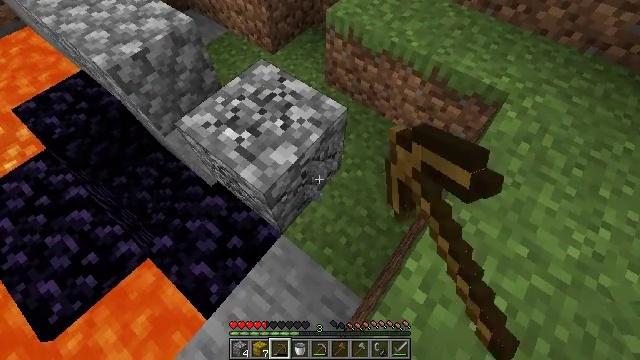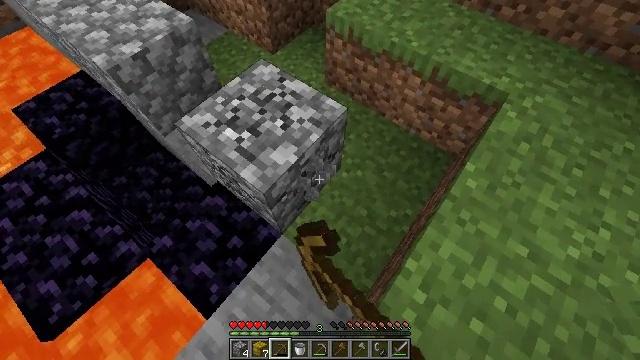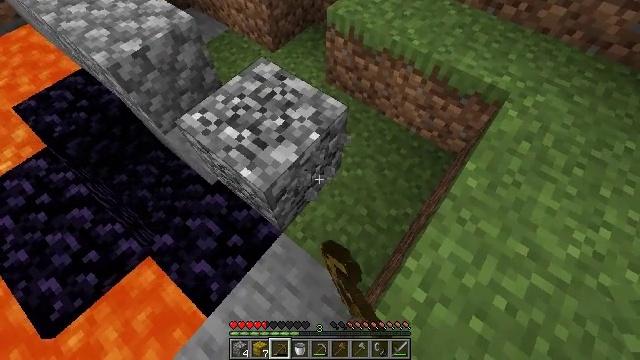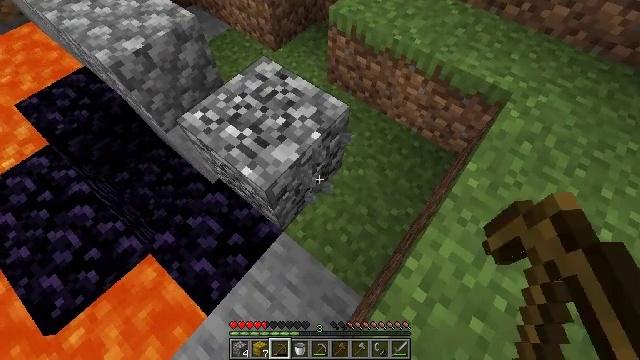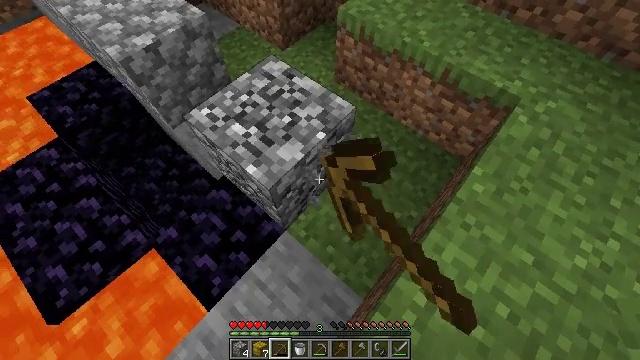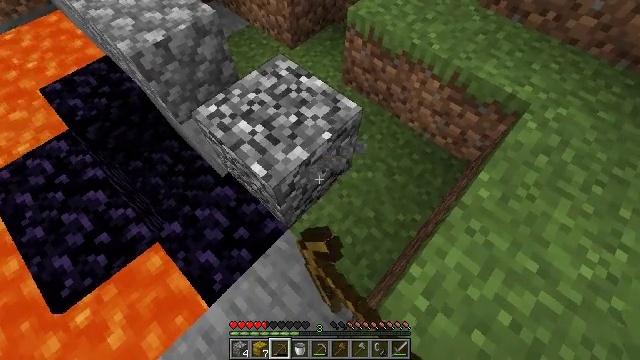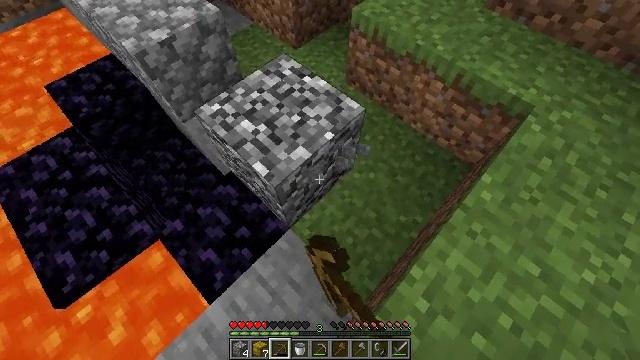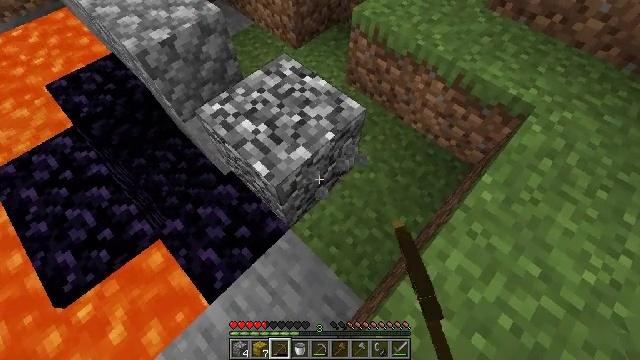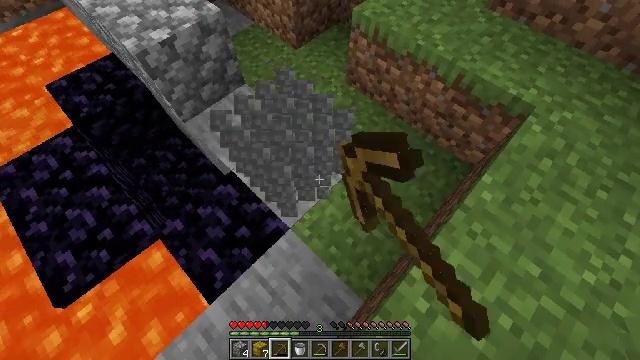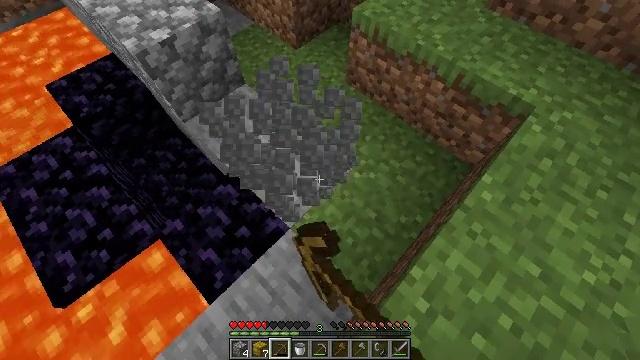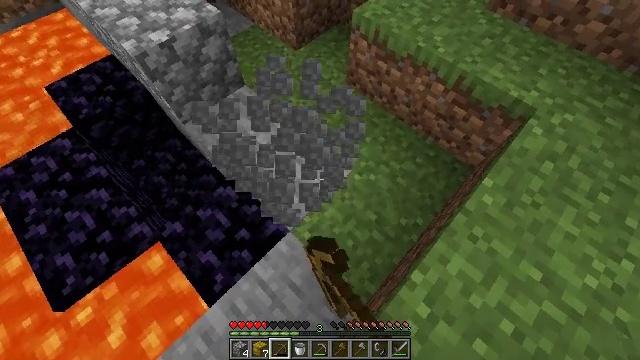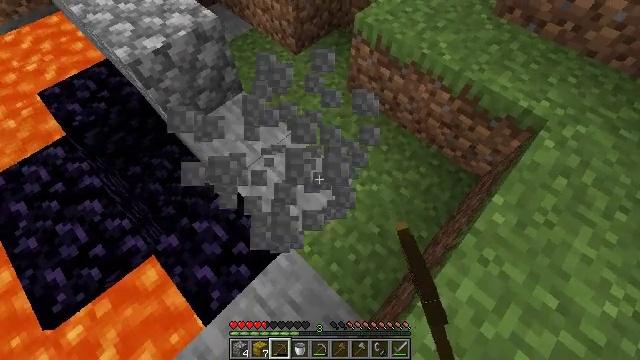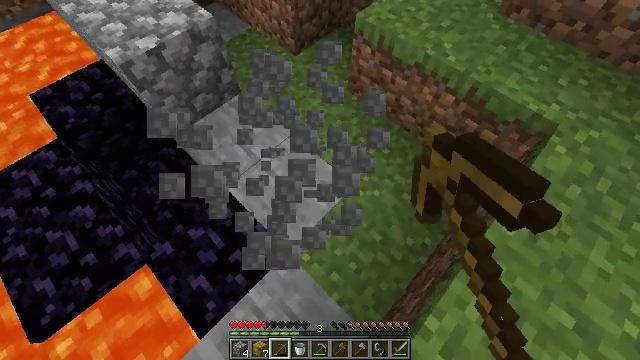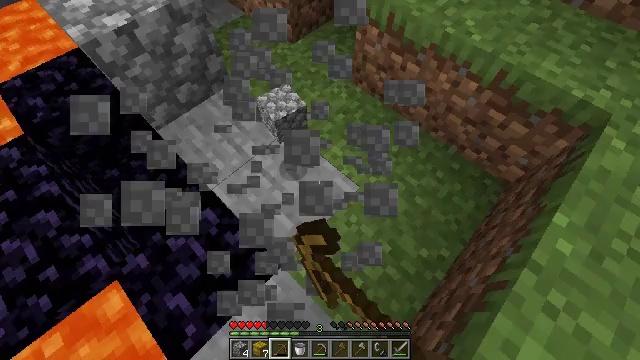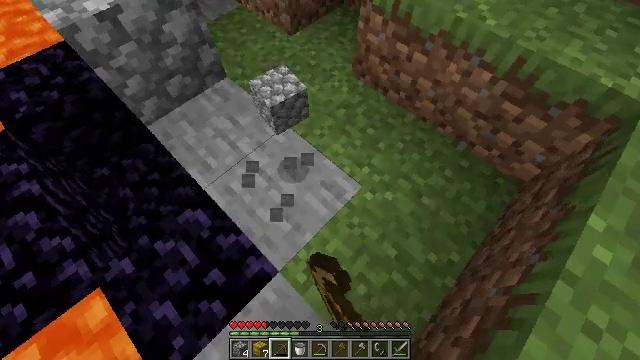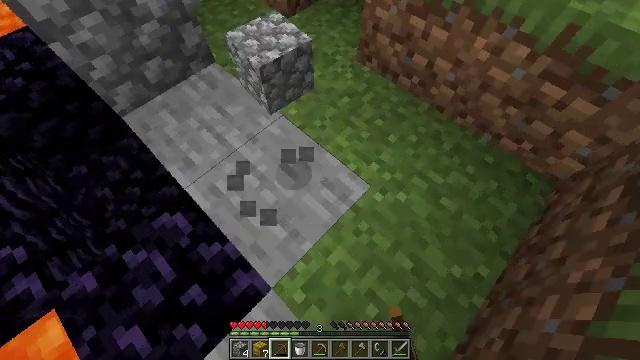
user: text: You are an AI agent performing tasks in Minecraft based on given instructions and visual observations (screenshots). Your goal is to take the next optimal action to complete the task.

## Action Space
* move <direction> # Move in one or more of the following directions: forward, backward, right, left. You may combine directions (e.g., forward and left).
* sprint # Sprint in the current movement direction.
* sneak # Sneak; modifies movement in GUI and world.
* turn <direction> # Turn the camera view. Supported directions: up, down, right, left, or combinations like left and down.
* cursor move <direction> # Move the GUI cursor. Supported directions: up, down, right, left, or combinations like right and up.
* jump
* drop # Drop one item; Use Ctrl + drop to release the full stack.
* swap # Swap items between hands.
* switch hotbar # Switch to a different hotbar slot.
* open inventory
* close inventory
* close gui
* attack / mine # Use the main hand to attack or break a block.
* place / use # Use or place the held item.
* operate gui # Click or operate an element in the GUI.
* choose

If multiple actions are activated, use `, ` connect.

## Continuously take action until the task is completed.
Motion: motion action
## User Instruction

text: Mine cobblestone underground.
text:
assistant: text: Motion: attack / mine
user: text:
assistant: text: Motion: attack / mine
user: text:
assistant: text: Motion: attack / mine
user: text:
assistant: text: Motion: turn left, attack / mine
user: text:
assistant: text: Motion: turn left, attack / mine
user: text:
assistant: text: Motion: attack / mine
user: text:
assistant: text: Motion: attack / mine
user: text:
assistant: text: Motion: attack / mine
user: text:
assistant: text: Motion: attack / mine
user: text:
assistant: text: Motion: move forward, attack / mine
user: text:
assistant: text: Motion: move forward, attack / mine
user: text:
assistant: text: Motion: move forward, attack / mine
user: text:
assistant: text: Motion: move forward, attack / mine
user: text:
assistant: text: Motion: move forward, attack / mine
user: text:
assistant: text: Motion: move forward, attack / mine
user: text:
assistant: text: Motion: move forward, attack / mine
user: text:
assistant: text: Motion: move forward, attack / mine
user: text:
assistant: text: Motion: move forward, turn left and up, attack / mine
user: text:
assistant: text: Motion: move forward, turn left and up, attack / mine
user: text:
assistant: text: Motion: move forward, turn left and up, attack / mine
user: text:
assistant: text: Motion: move forward, turn left and up, attack / mine
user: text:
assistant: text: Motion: move forward, turn left and up, attack / mine
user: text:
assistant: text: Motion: move forward, turn left and up, attack / mine
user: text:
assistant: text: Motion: move forward, turn left, attack / mine
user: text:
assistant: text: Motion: move forward, attack / mine
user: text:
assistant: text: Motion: turn left, attack / mine
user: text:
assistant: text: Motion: turn left, attack / mine
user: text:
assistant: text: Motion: turn left and up, attack / mine
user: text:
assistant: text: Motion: turn left, attack / mine
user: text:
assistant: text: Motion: turn left, attack / mine